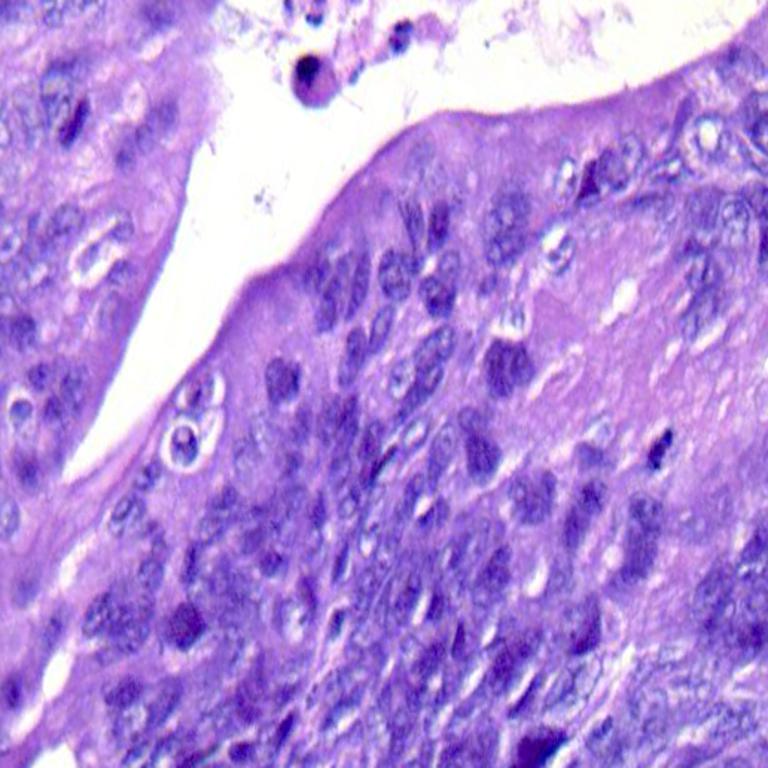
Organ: colon
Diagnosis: adenocarcinomas